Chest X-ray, PA view. Patient: 54 years old, sex M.
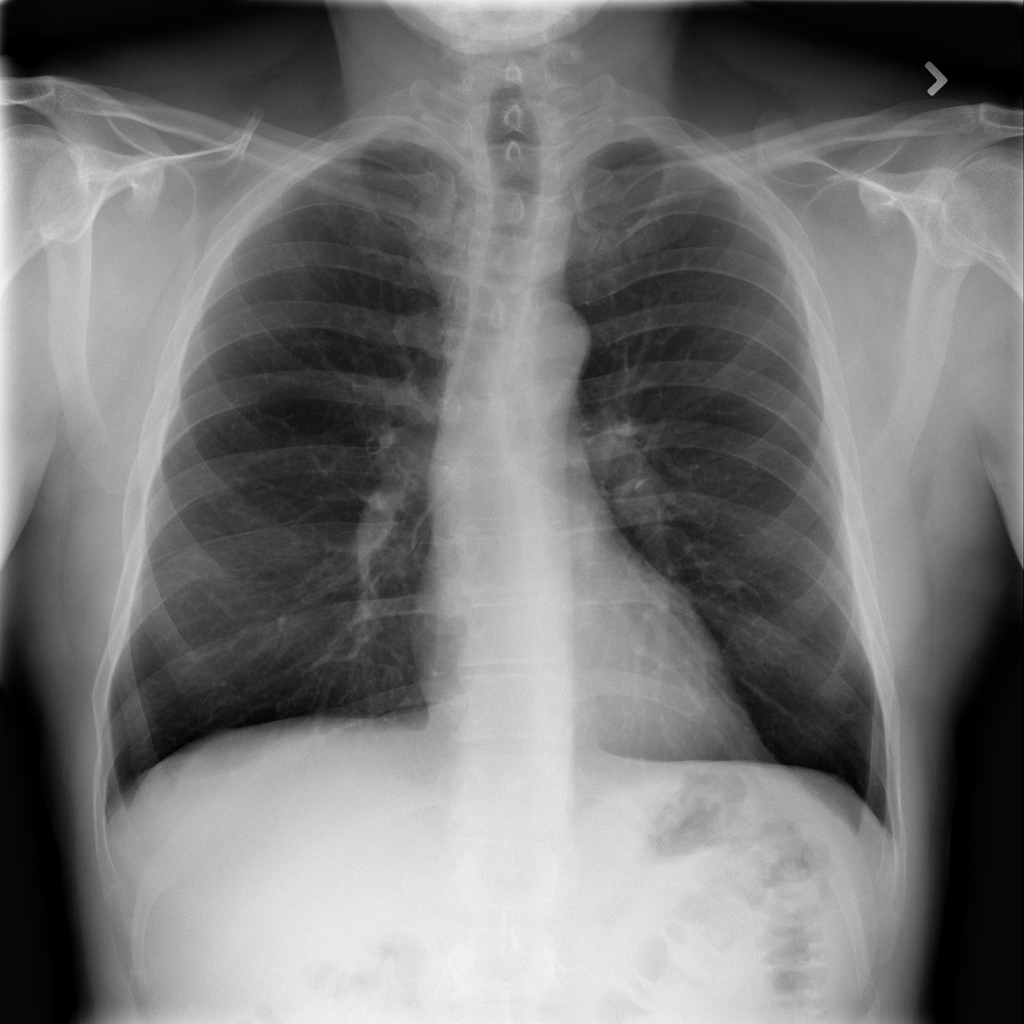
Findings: No Finding